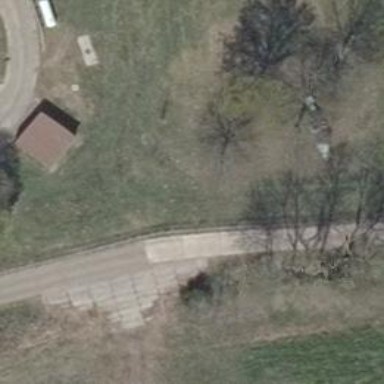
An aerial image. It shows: Unclassified road with concrete plates on embankment.